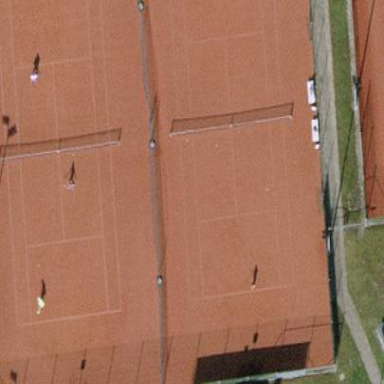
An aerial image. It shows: Tennis court on pitch designated for leisure land.